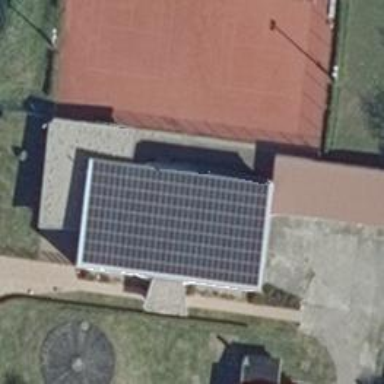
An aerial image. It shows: Building equipped with small solar photovoltaic panel for generating electricity.